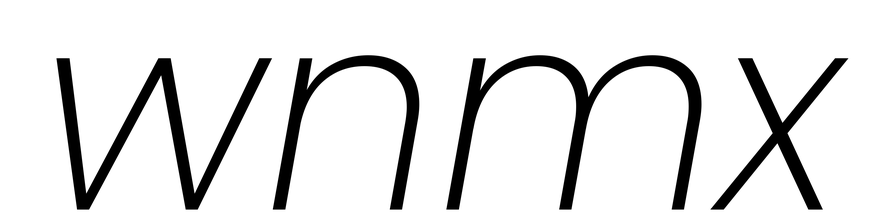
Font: Poppins-ExtraLightItalic